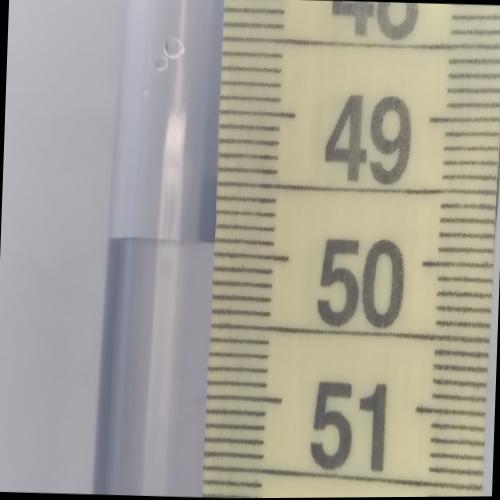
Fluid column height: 49.9 cm